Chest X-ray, PA view. Patient: 61 years old, sex M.
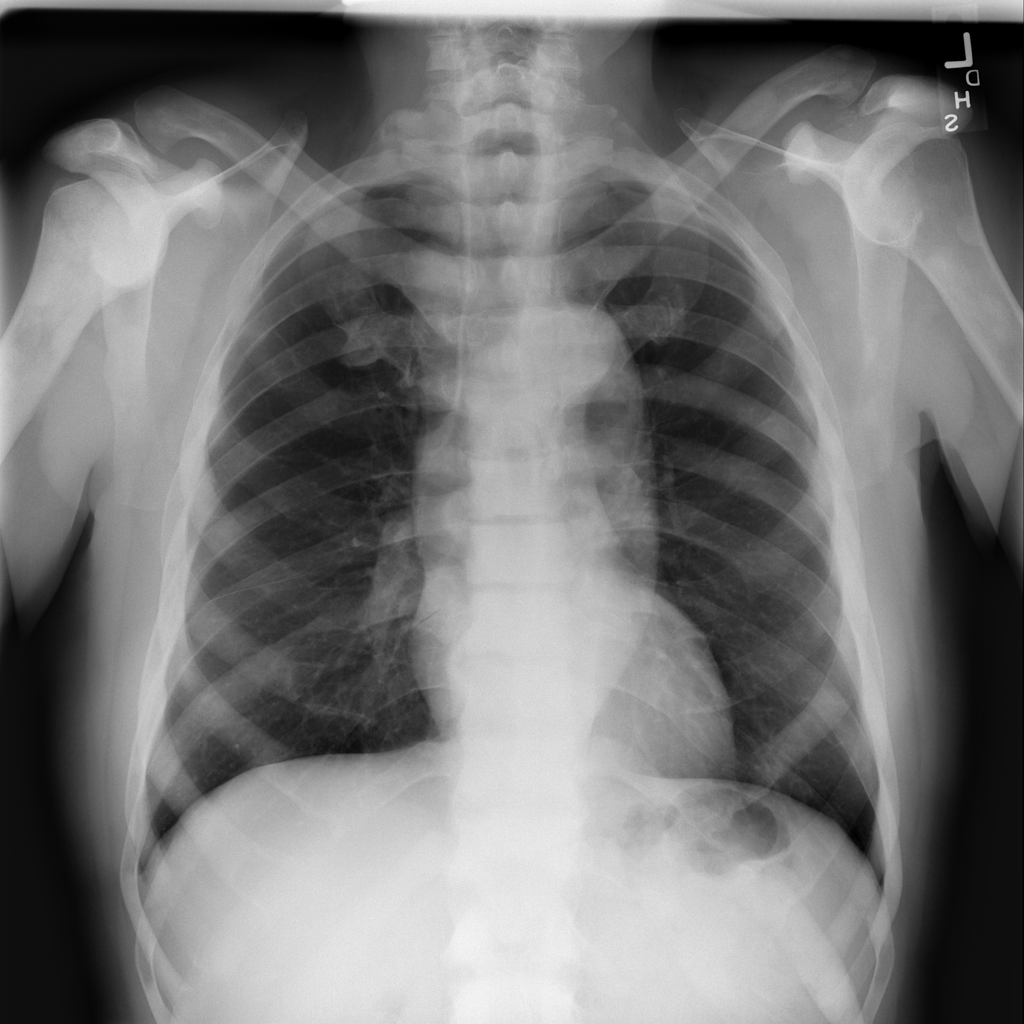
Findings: No Finding